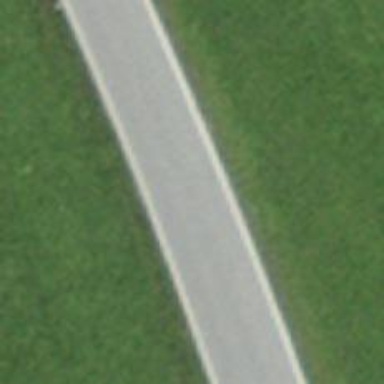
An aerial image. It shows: Tertiary road with asphalt surface and no sidewalks.